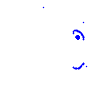
Particle: kaon